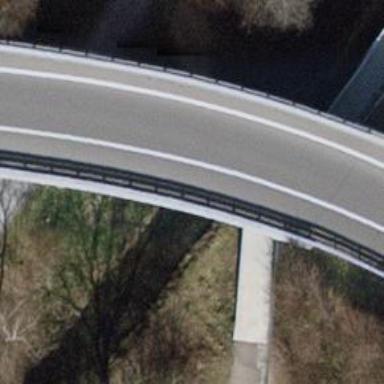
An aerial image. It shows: Asphalt surface bridge on motorway link.